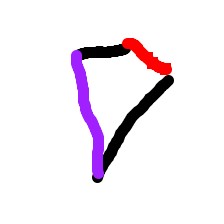
Shape: kite